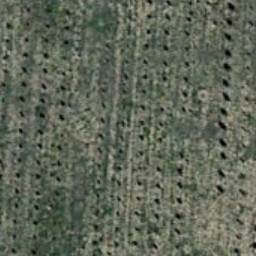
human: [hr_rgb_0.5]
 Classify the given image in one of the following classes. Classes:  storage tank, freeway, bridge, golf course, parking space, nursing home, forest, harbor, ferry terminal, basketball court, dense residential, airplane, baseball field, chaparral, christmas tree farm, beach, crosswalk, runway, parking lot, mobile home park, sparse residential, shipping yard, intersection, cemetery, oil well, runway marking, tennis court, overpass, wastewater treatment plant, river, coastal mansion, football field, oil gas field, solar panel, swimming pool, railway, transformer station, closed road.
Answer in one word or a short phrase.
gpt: christmas tree farm